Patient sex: M
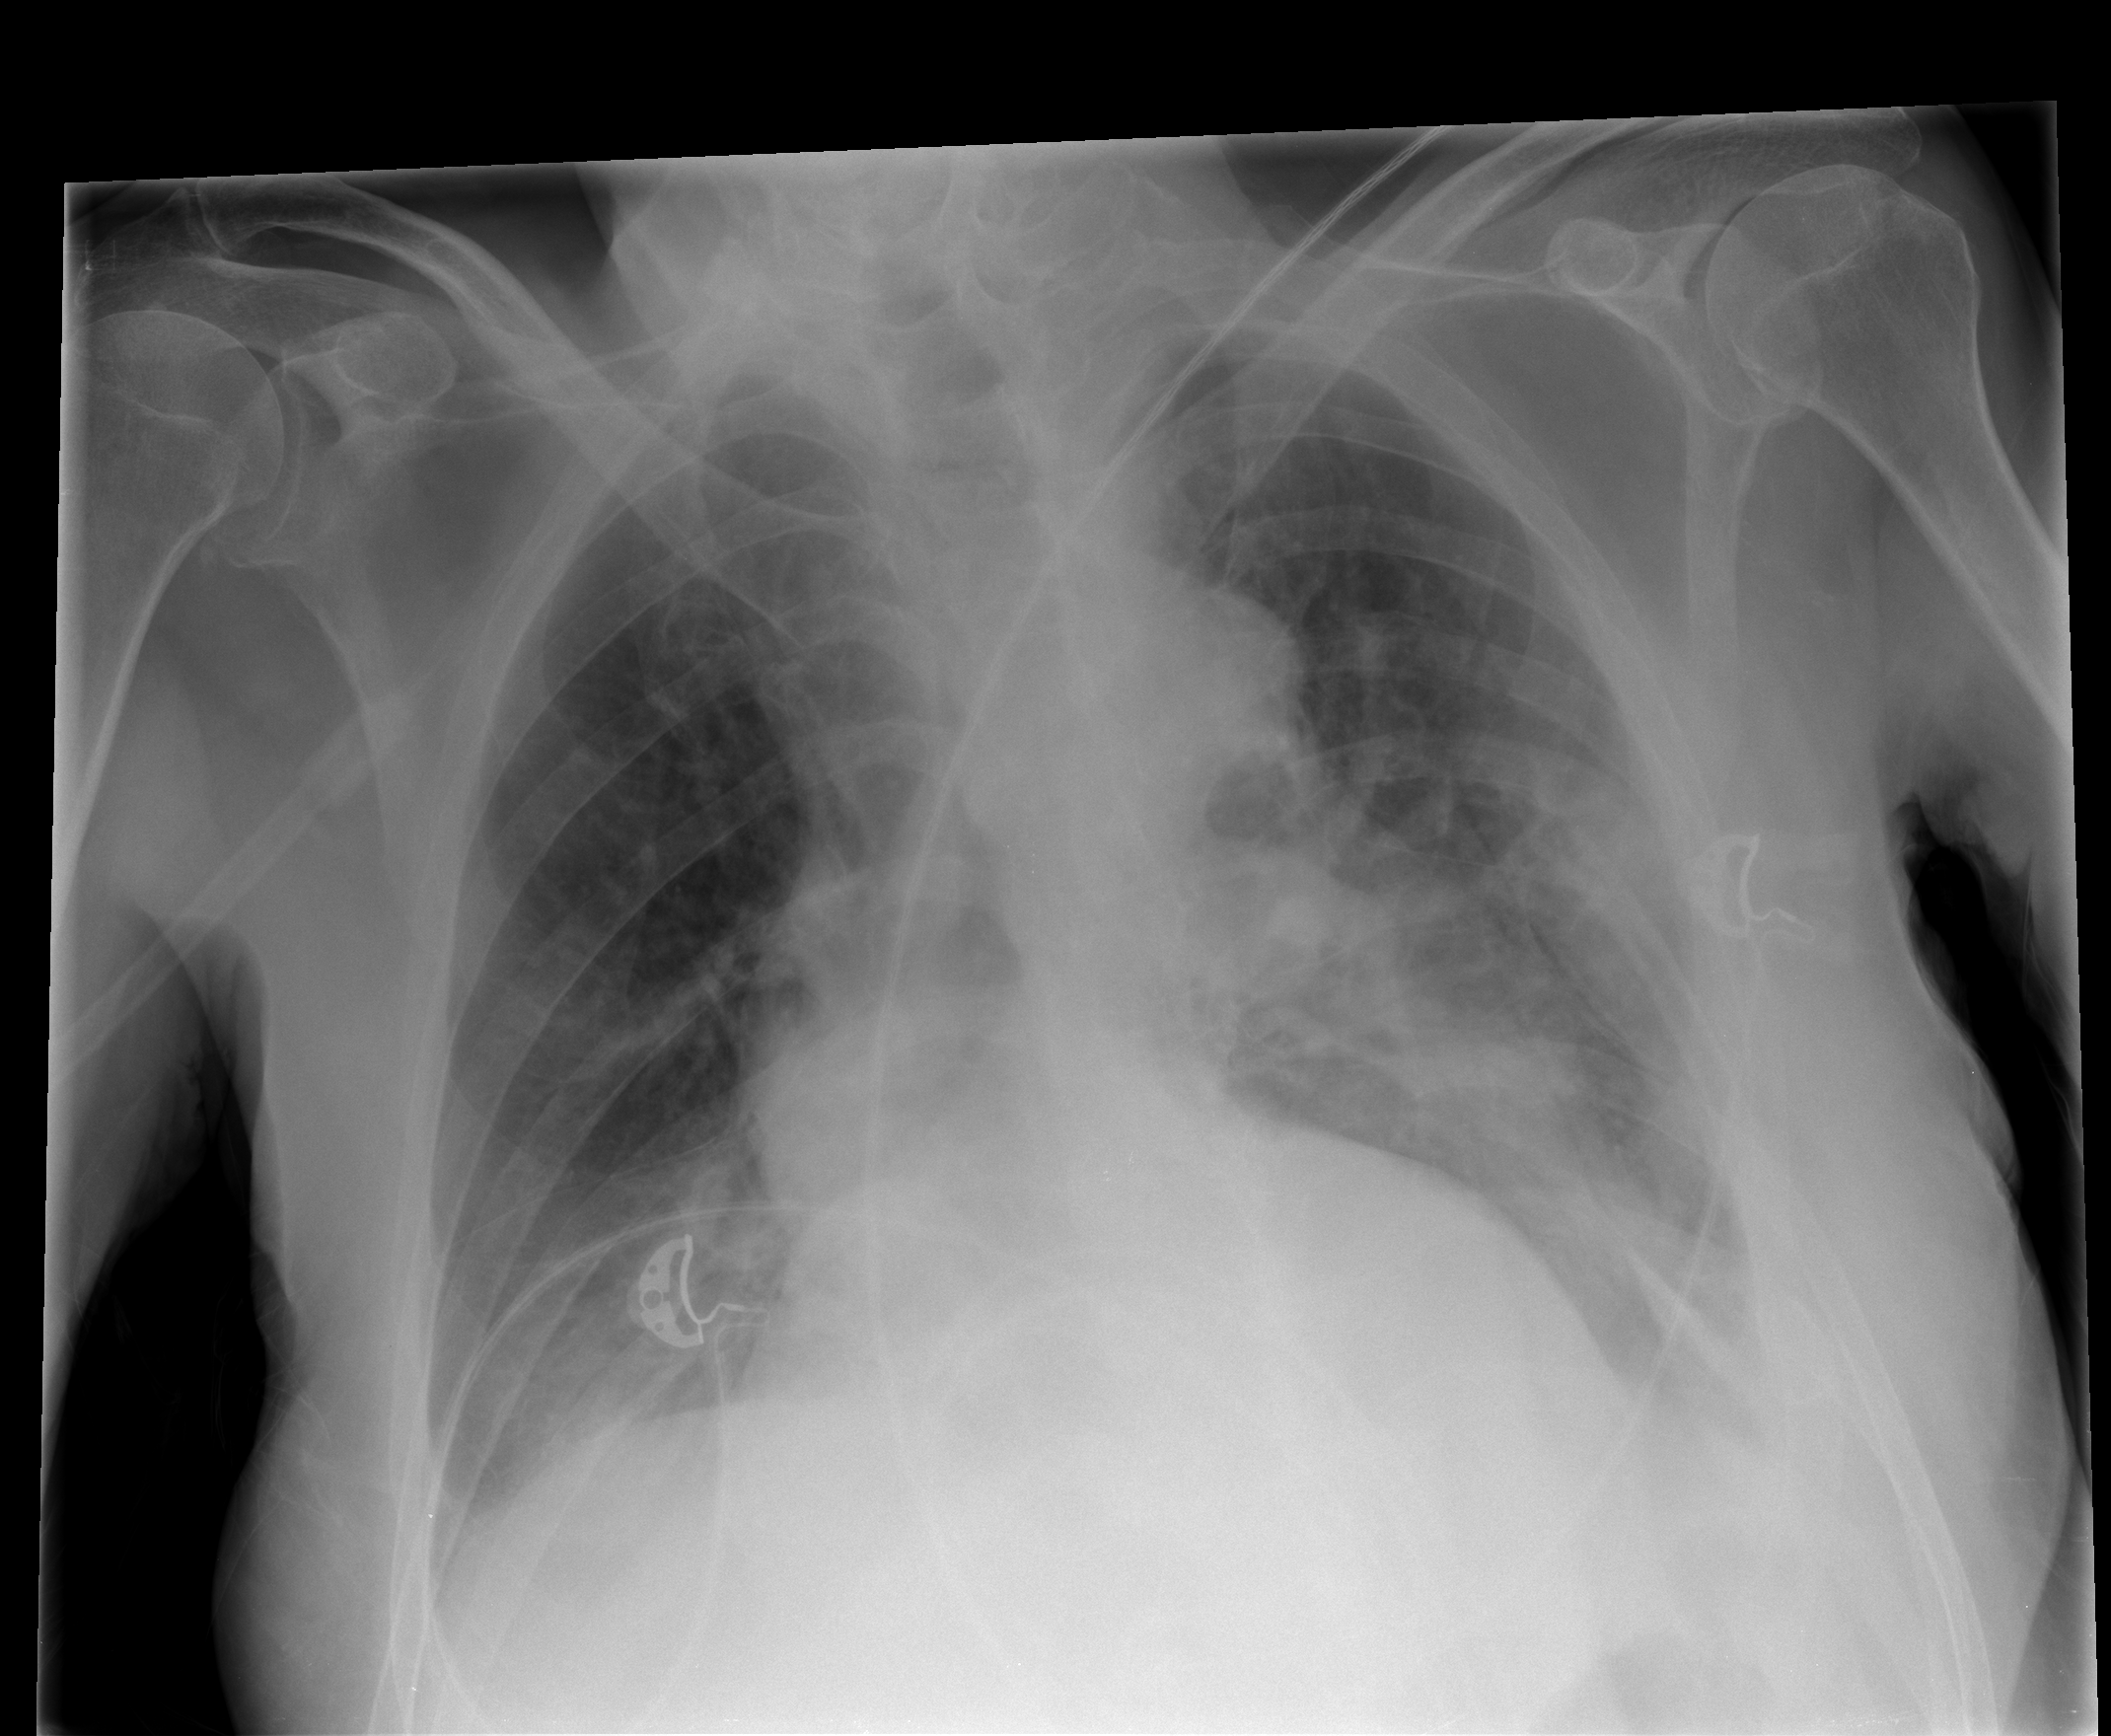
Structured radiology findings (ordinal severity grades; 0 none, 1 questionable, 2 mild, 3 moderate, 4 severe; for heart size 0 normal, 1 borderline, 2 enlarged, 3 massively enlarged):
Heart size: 2
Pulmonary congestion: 0
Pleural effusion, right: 0
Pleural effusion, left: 2
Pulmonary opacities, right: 0
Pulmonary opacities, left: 2
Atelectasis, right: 2
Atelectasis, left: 2